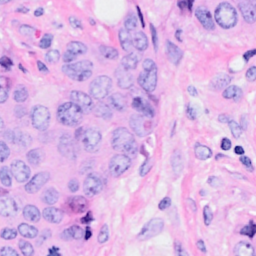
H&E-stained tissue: Breast